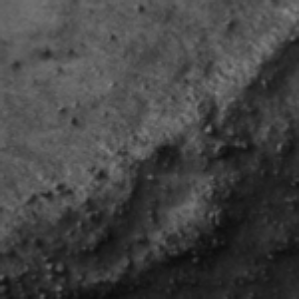
Label: frost